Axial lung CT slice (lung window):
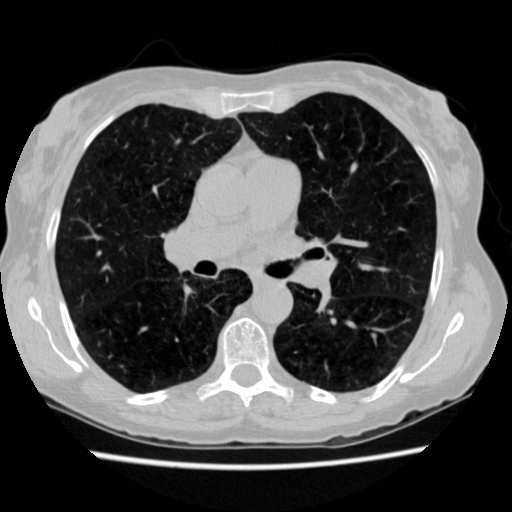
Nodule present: no